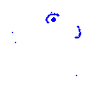
Particle: proton